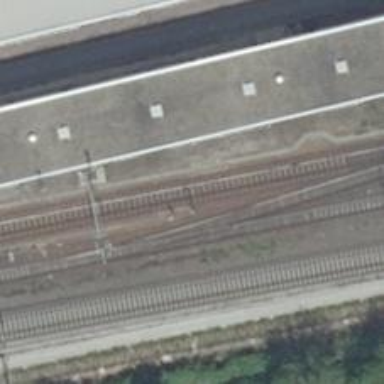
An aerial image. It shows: Railway signal.